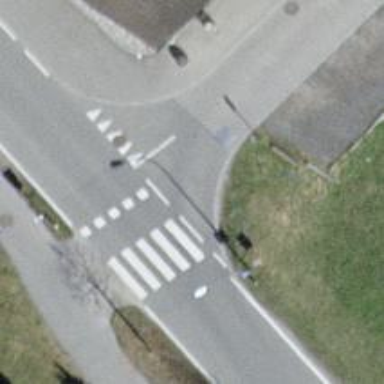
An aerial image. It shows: Uncontrolled zebra crossing on the road.